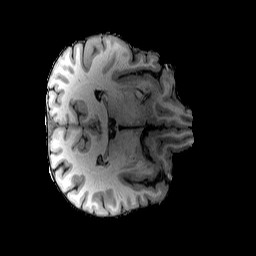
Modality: T1w
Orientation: axial
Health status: healthy